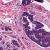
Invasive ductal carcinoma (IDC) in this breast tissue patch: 0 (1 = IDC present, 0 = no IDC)